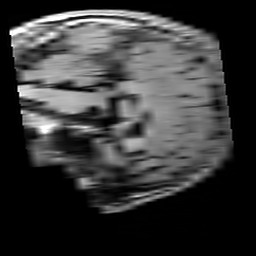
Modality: T1w
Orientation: sagittal
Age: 21
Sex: male
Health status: healthy
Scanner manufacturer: siemens
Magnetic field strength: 3 T
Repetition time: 4.1 s
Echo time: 0.0085 s